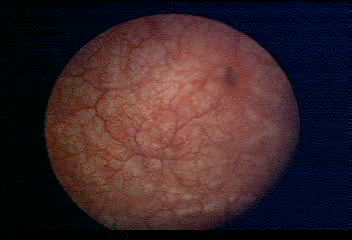
Modality: WLC
Class: Normal mucosa
Bladder cancer association: No